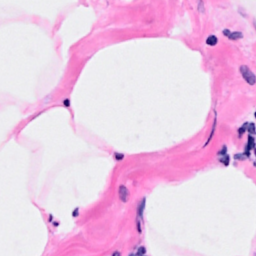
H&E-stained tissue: Breast